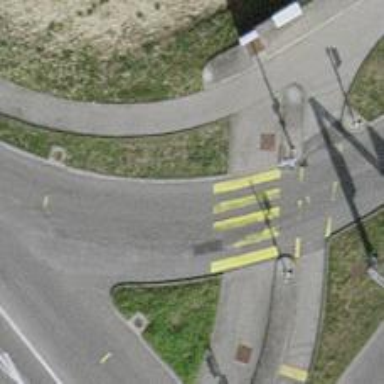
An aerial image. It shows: Road crossing with traffic signals.